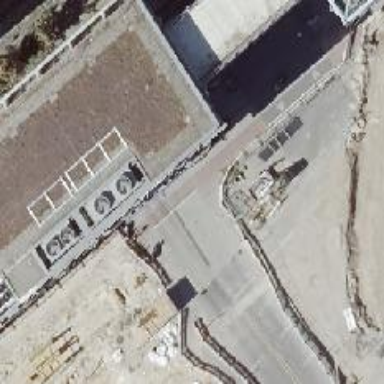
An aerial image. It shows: Entrance to multi-storey parking facility.